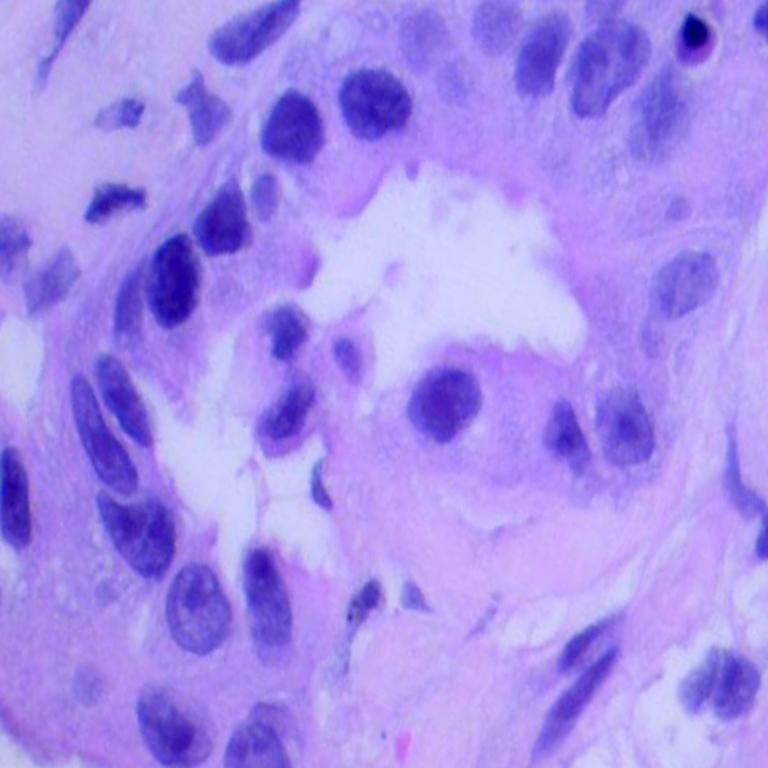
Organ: lung
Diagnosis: adenocarcinomas